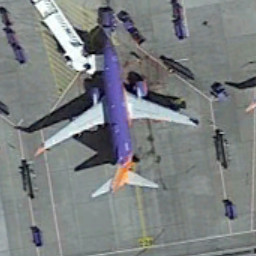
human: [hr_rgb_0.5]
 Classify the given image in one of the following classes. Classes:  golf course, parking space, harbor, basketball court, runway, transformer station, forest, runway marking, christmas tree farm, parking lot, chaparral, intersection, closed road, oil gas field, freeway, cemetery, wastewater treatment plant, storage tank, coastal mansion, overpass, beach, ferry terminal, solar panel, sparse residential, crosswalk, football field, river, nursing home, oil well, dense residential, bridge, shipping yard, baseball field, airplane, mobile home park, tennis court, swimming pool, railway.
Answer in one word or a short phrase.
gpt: airplane